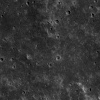
Atmospheric dust classification: not_dusty